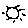
Label: sun